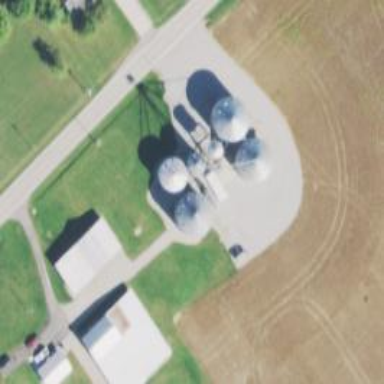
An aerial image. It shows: Silo.